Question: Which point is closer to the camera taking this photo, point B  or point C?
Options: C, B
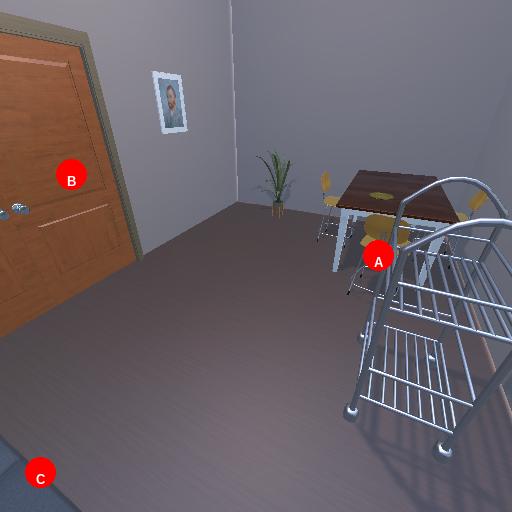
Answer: C